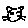
Label: cat